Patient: sex M, age 71
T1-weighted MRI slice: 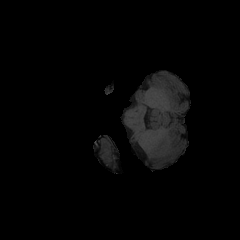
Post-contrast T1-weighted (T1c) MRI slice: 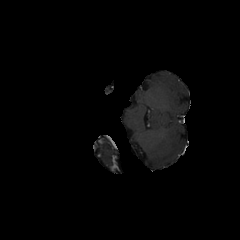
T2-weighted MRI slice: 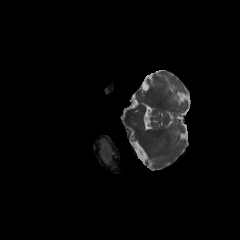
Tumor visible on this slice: yes
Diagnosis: Glioblastoma, IDH-wildtype
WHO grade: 4